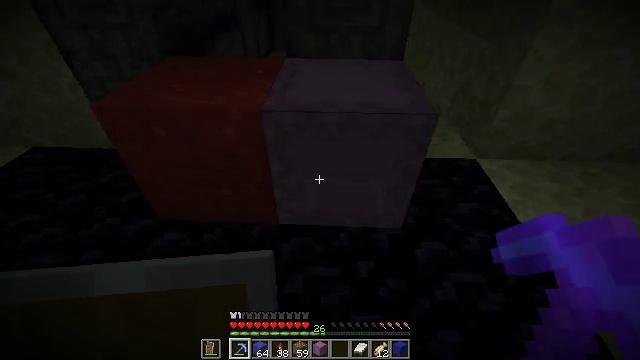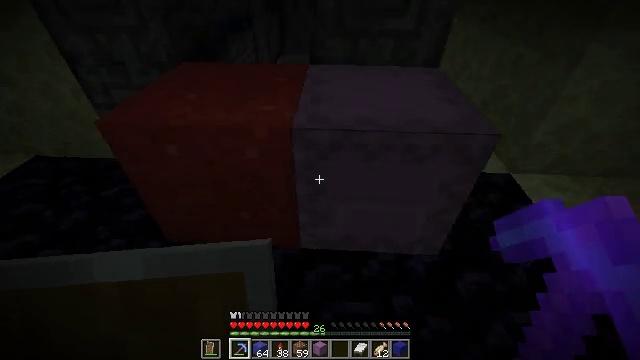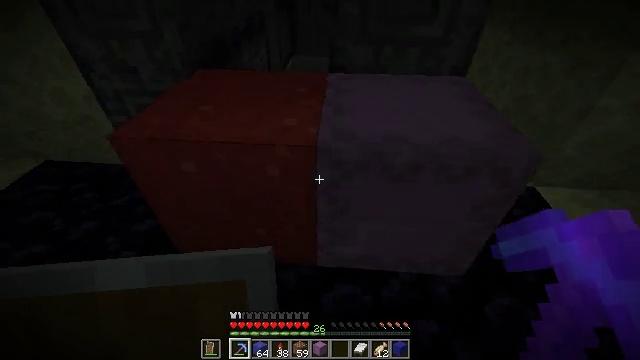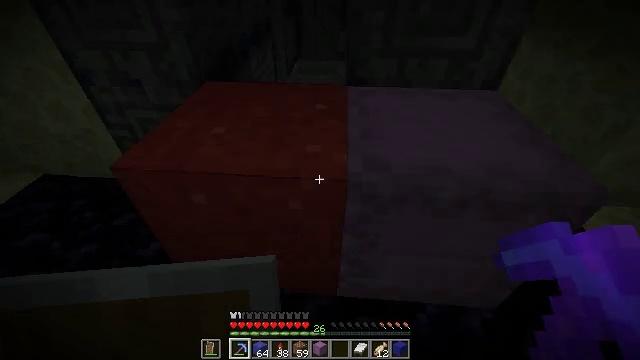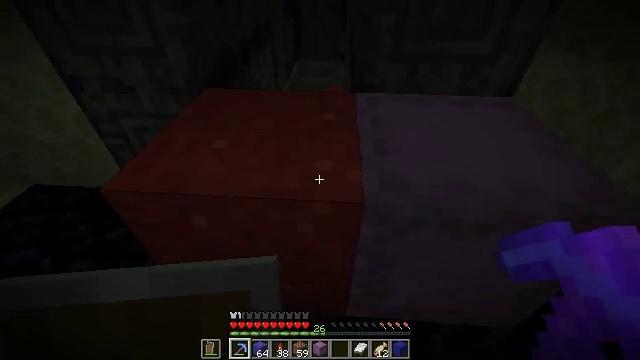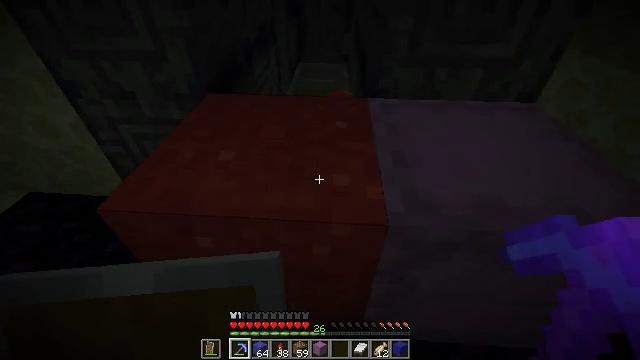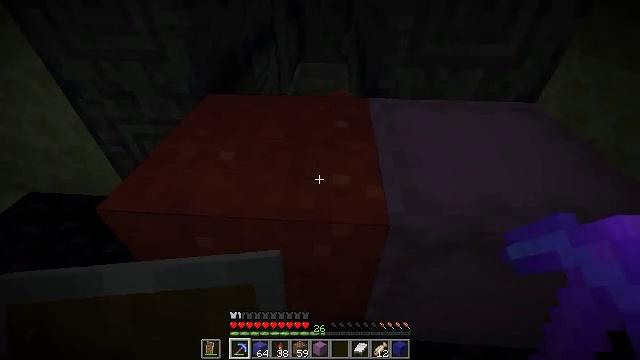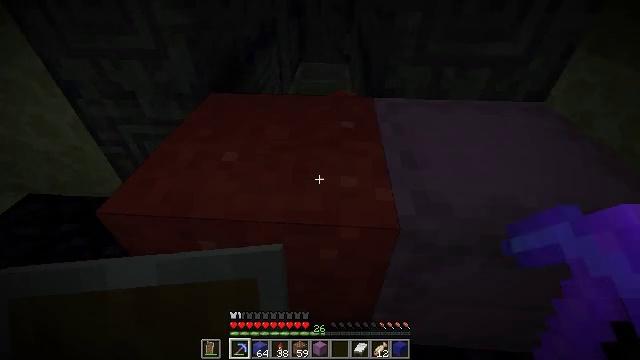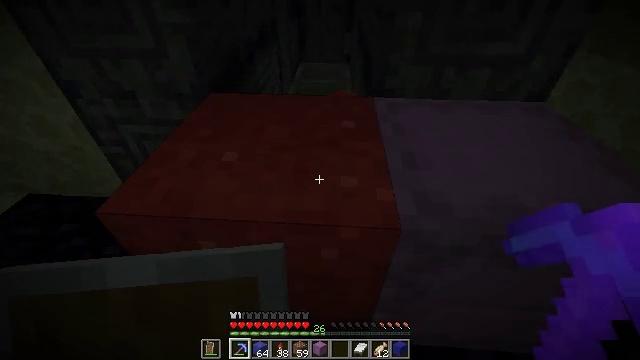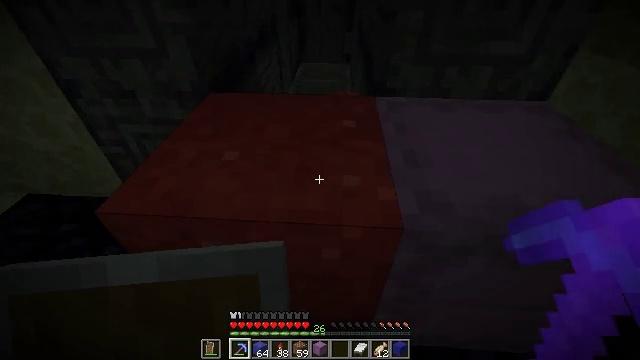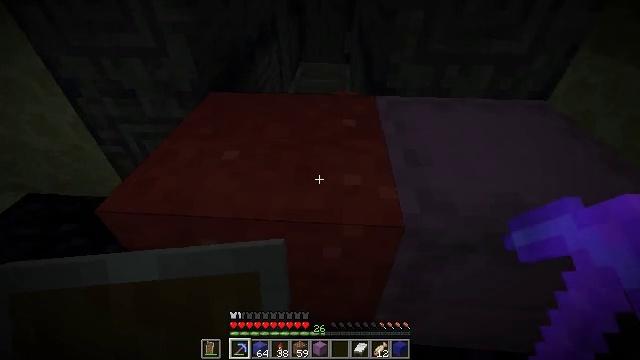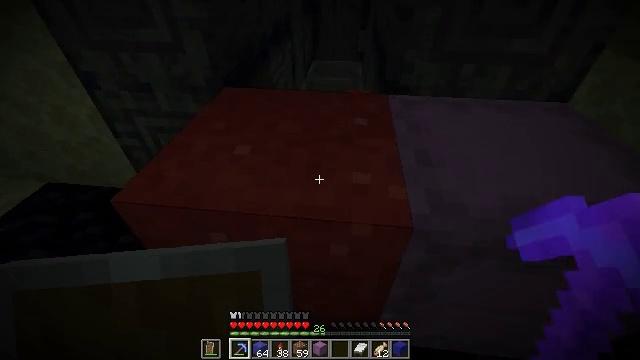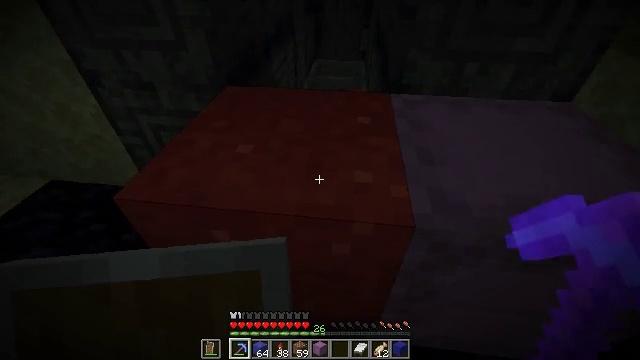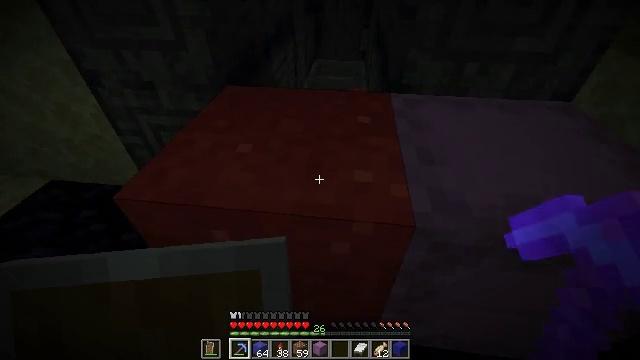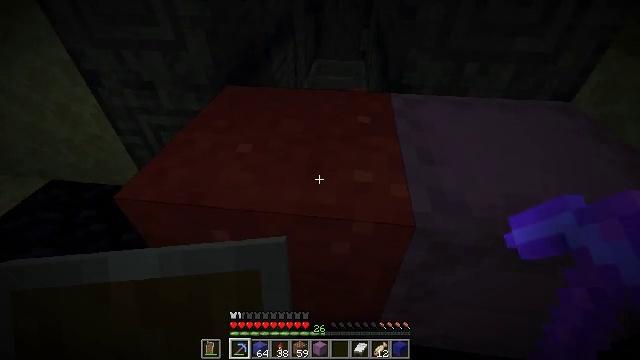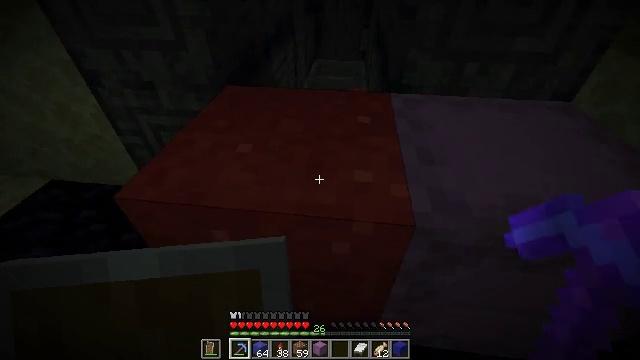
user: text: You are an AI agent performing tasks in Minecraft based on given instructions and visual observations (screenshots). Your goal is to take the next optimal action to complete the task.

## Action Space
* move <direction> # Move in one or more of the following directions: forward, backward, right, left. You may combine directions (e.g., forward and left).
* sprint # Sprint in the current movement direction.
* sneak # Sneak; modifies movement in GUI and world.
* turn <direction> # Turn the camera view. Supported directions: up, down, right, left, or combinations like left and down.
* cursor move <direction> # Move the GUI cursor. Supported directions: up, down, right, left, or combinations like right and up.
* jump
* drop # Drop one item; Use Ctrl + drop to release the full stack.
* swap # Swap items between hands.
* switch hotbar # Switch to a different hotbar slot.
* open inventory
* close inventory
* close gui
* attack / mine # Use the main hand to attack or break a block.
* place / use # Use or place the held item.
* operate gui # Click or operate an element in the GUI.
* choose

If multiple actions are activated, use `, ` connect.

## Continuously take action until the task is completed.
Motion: motion action
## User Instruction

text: Dig up the red concrete powder block.
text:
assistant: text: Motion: move forward and move left
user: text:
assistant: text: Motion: move forward and move left, turn left
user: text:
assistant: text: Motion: move forward
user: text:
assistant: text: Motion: no_op
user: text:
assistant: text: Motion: no_op
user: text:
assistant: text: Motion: no_op
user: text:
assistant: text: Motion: no_op
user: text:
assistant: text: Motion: no_op
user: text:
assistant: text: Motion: no_op
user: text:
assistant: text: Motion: no_op
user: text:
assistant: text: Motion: turn left
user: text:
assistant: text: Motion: no_op
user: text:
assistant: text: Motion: no_op
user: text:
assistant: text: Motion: no_op
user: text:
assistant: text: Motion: no_op
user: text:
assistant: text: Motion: no_op
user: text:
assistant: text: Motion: no_op
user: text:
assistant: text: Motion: no_op
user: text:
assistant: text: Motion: no_op
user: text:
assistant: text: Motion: no_op
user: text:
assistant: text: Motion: move left
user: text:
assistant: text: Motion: move left
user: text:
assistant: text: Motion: move forward and move left, attack / mine
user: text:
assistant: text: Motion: move forward, attack / mine
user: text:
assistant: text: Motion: turn right, attack / mine
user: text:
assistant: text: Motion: turn right, attack / mine
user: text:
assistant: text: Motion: turn right, attack / mine
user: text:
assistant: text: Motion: turn right, attack / mine
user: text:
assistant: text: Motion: turn right, attack / mine
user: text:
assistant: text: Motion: attack / mine